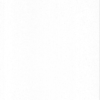
Label: dusty